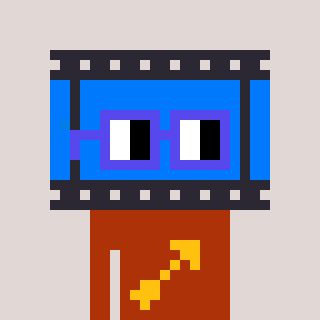
a pixel art character with square blue glasses, a film strip-shaped head and a hotbrown-colored body on a warm background